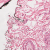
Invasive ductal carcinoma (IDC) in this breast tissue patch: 0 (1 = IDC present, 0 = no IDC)